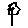
Label: flower